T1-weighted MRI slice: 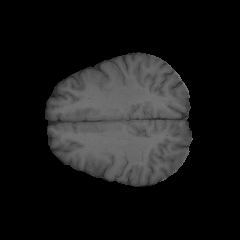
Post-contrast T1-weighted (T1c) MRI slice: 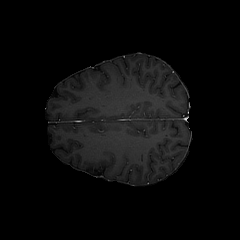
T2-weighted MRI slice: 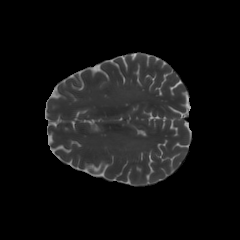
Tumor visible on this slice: no